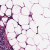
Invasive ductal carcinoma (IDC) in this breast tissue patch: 1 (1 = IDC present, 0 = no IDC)